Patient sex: M
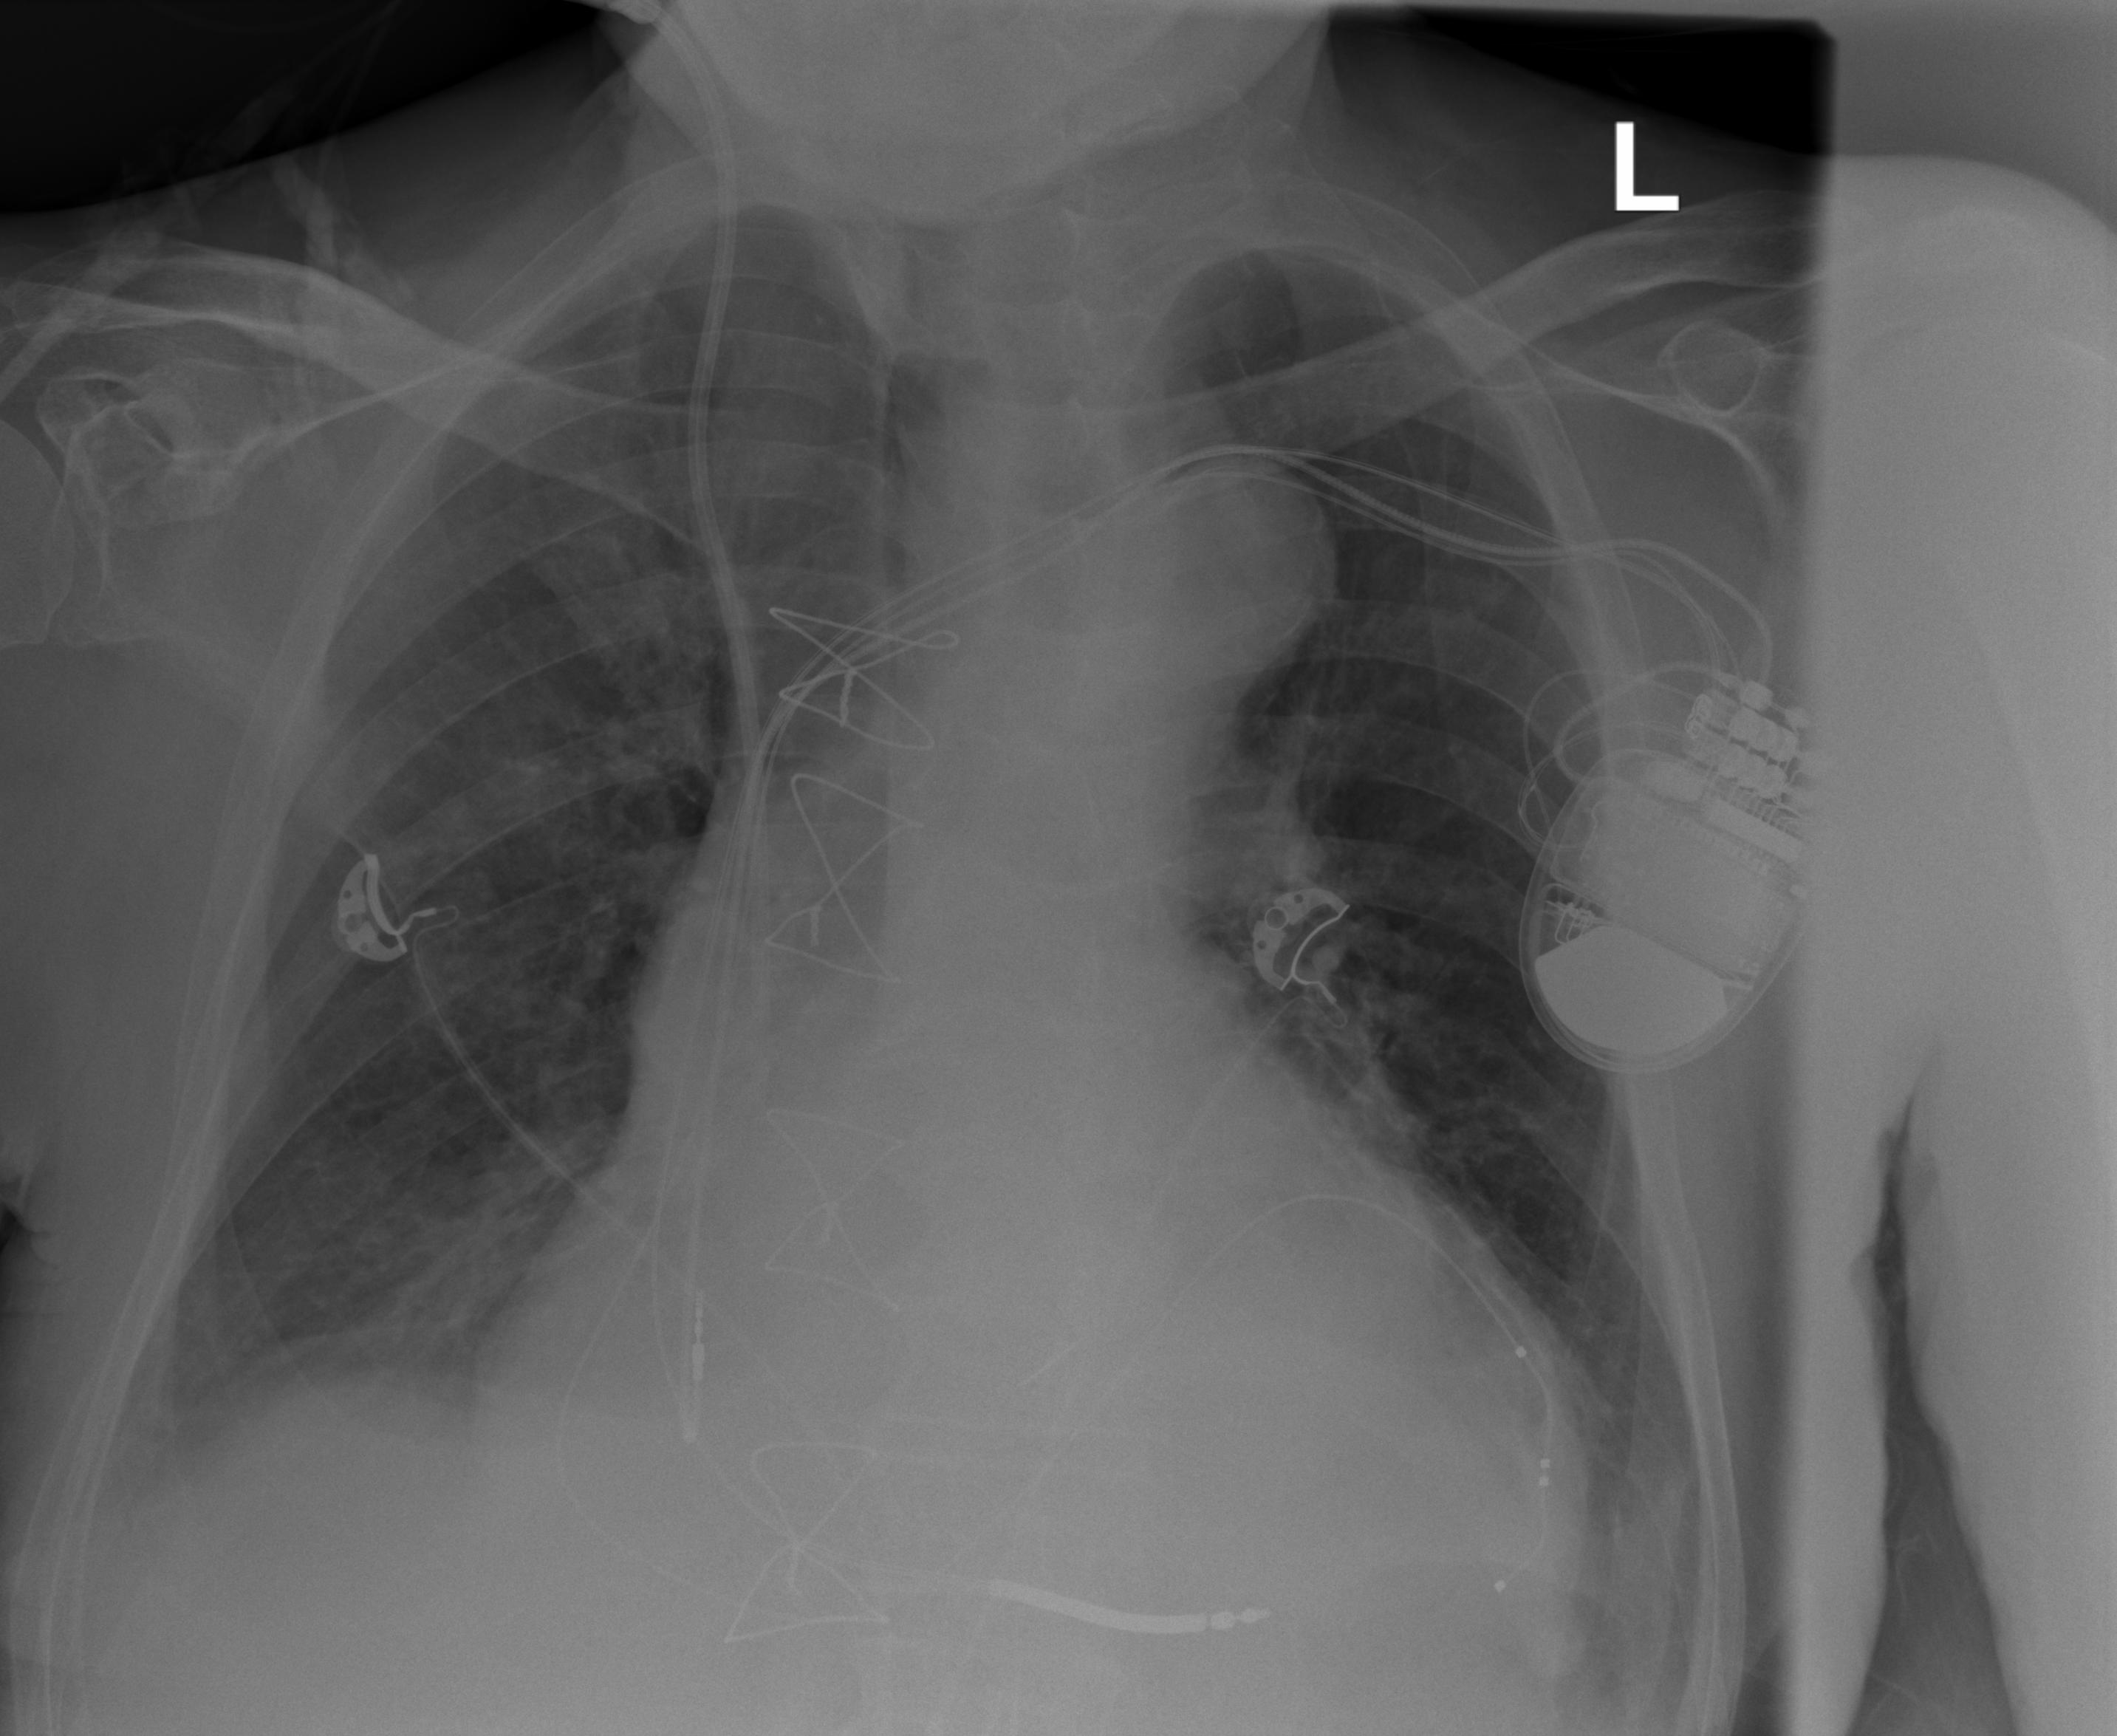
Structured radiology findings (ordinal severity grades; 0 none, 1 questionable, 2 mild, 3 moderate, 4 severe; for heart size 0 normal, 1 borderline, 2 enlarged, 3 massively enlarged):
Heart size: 3
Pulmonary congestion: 2
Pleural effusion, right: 2
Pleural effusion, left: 2
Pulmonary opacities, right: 0
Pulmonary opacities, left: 0
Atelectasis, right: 2
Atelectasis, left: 2